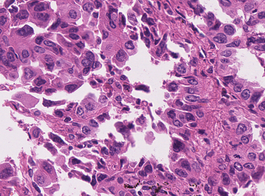
Tumor epithelial tissue: yes
Tumor-associated stroma tissue: yes
Normal tissue: no